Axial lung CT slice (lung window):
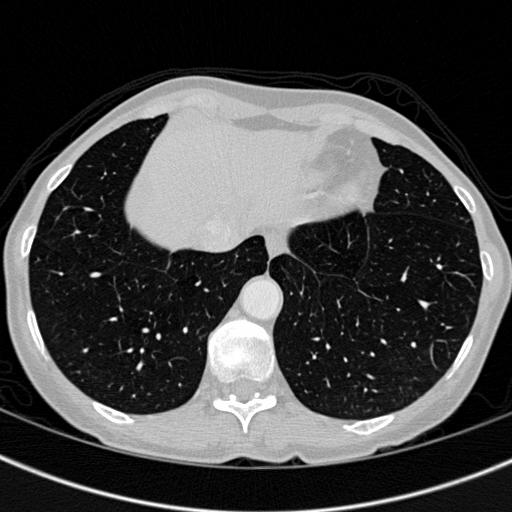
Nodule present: no